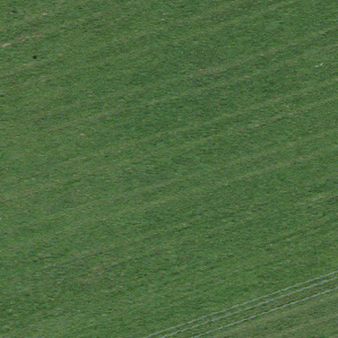
Label: other